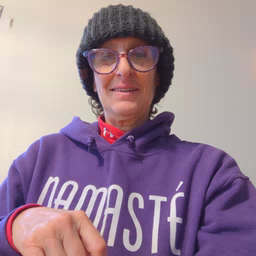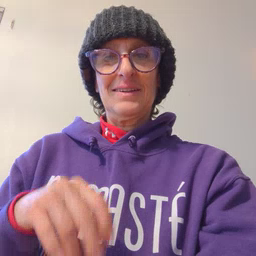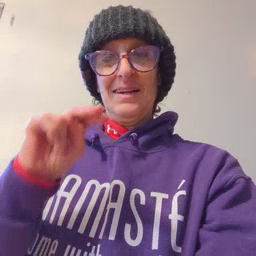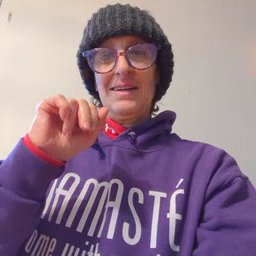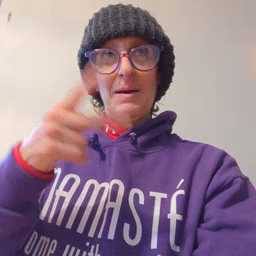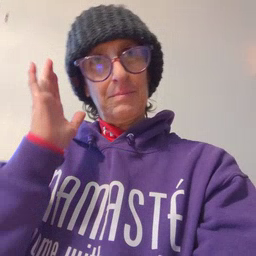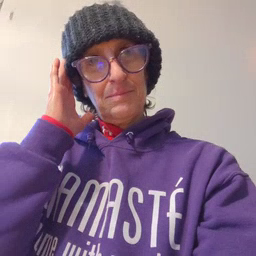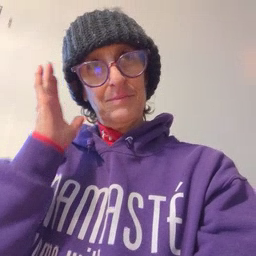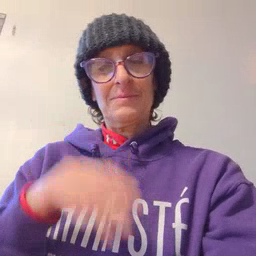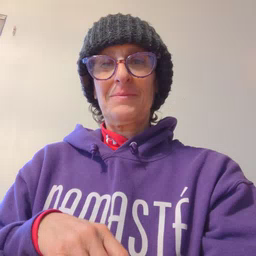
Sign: nap